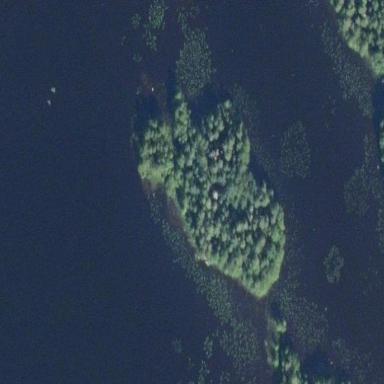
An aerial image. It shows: Islet surrounded by woodland.